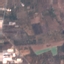
Land use / land cover: PermanentCrop